Field crop: maize
Growth stage: 1
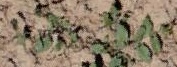
Species: convolvulus